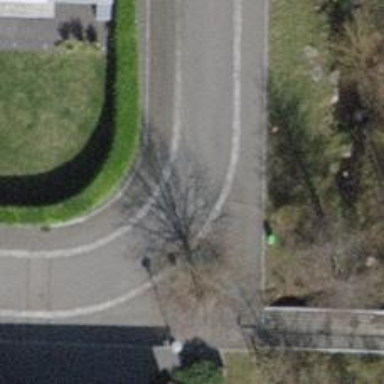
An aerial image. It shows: Residential road with asphalt surface. There are separate sidewalks on both sides.